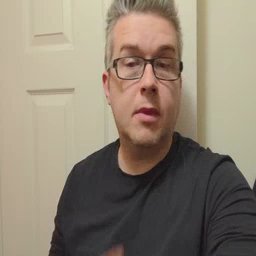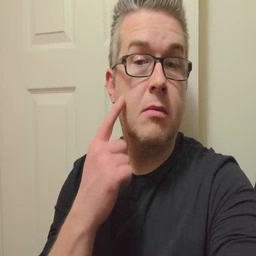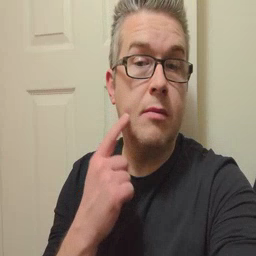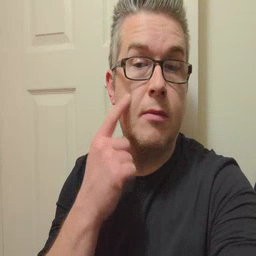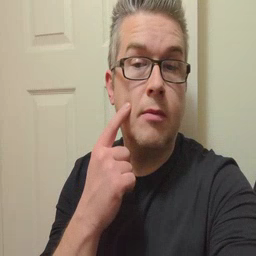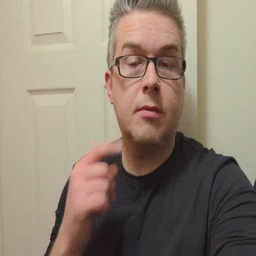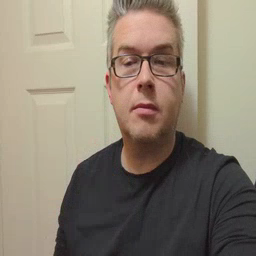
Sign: cheek